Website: home-depot
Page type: payment
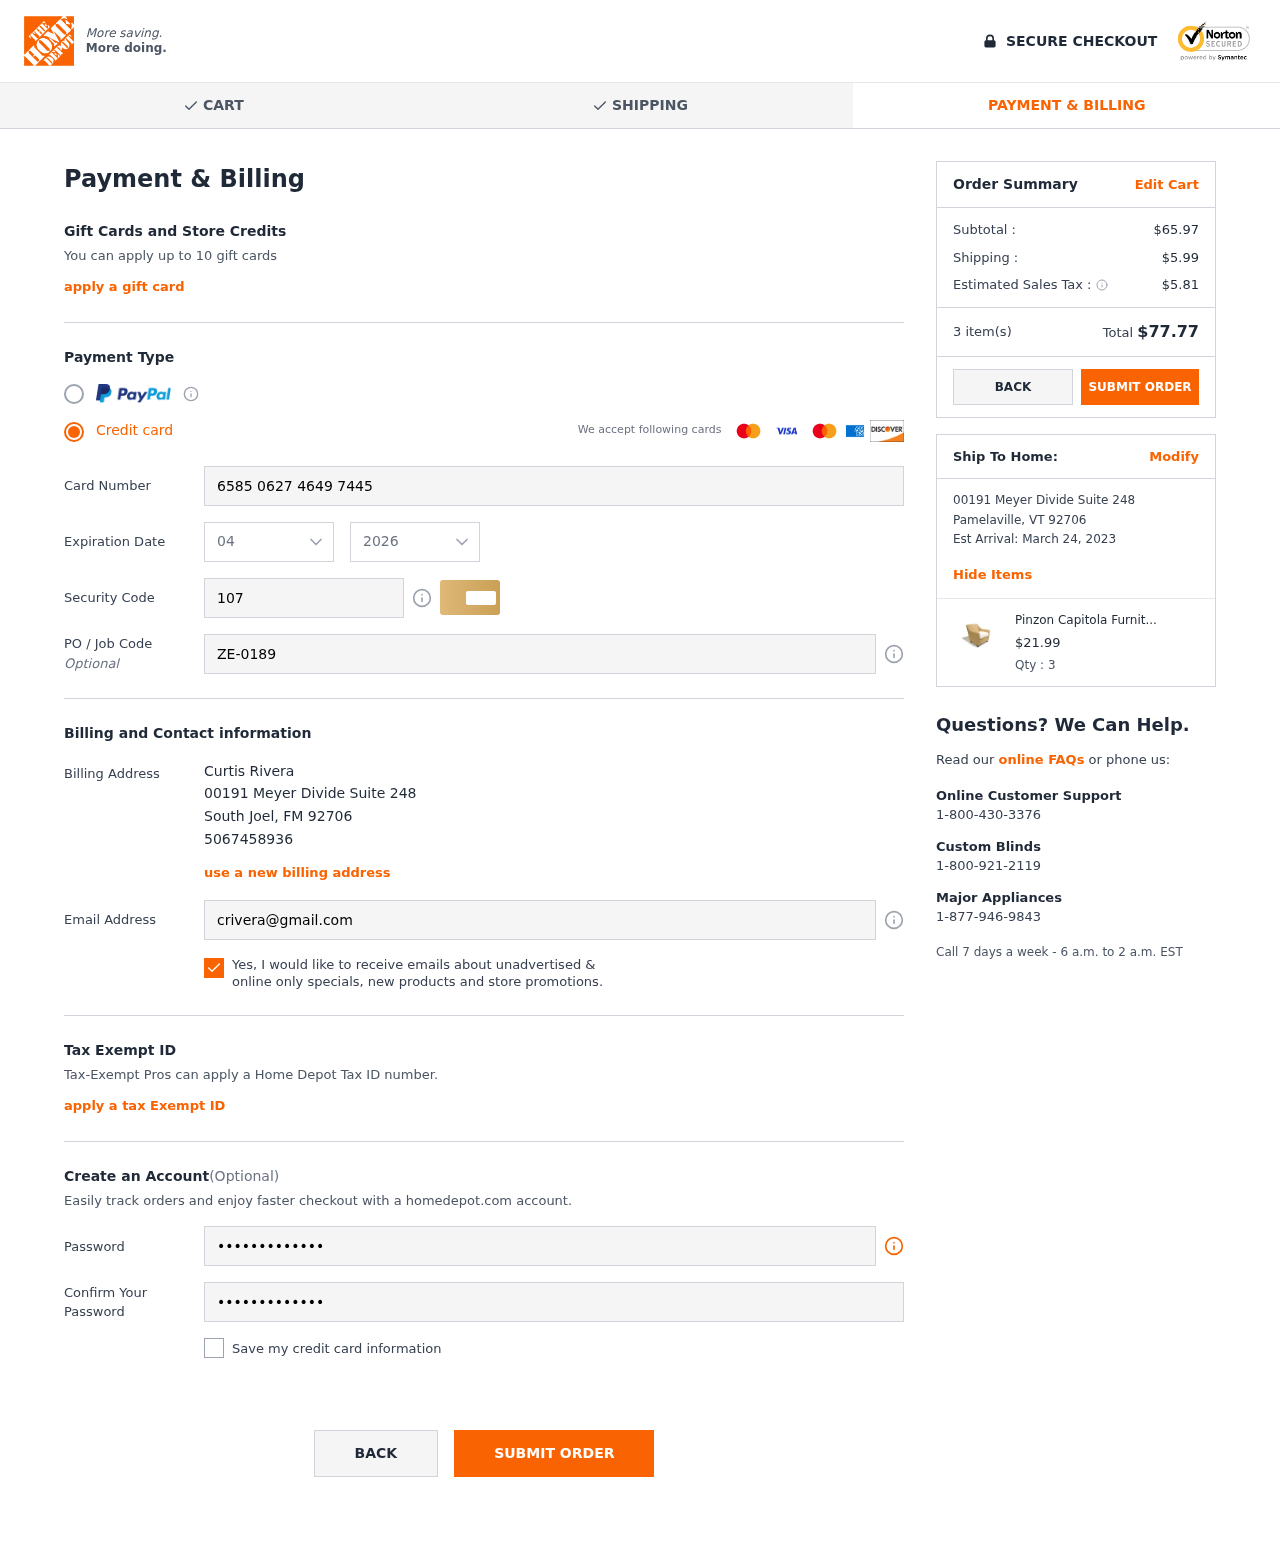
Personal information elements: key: PII_CARD_CVV
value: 107
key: PII_CARD_EXPIRY_MONTH
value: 04
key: PII_CARD_EXPIRY_YEAR
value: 26
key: PII_CARD_NUMBER
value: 6585 0627 4649 7445
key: PII_CITY
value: South Joel
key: PII_CITY2
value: Pamelaville
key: PII_EMAIL
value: crivera@gmail.com
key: PII_FULLNAME
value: Curtis Rivera
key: PII_JOB_CODE
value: ZE-0189
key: PII_PHONE
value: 5067458936
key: PII_POSTCODE
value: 92706
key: PII_POSTCODE2
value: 92706
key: PII_STATE_ABBR
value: FM
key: PII_STATE_ABBR2
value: VT
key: PII_STREET
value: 00191 Meyer Divide Suite 248
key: PII_STREET2
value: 00191 Meyer Divide Suite 248
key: PII_POSTCODE_FULL
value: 92706
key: PII_POSTCODE_NUMERIC
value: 92706
Product elements: key: PRODUCT1_NAME
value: Pinzon Capitola Furniture Collection
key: PRODUCT1_PRICE
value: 21.99
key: PRODUCT1_QUANTITY
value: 3
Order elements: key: ORDER_SUBTOTAL
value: $65.97
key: ORDER_SHIPPING_COST
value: $5.99
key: ORDER_TAX
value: $5.81
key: ORDER_NUM_ITEMS
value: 3 item(s)
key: ORDER_TOTAL
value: $77.77
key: ORDER_DELIVERY_DATE
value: March 24, 2023